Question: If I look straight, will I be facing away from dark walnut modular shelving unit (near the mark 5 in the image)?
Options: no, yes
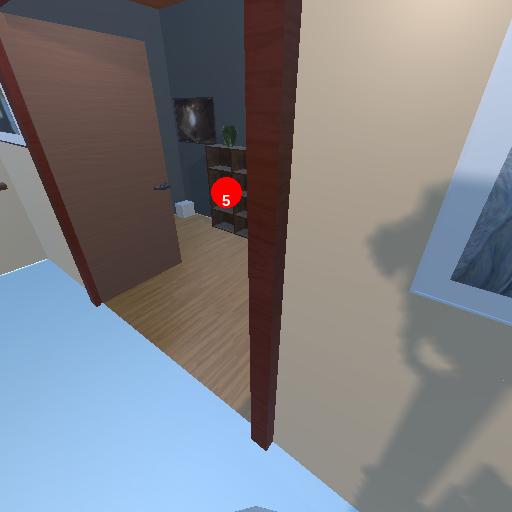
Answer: no